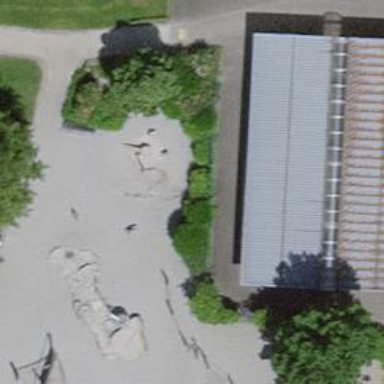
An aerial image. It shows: Sandpit at the playground.